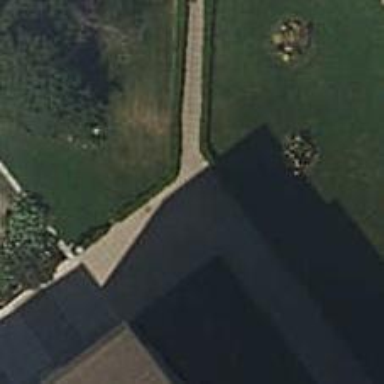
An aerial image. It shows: Set of steps on the road.